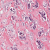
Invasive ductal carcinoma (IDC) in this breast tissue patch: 1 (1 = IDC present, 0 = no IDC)